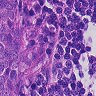
Metastatic tissue present: yes